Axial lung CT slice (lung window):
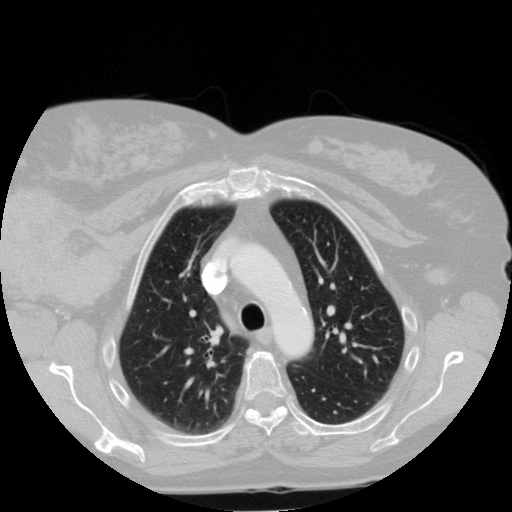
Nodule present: no